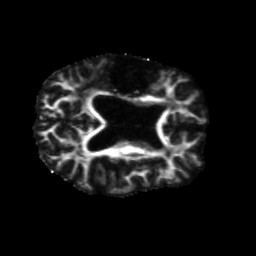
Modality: FA
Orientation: axial
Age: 68
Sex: male
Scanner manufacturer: siemens
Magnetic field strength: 3 T
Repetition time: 5.47 s
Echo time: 0.0854 s